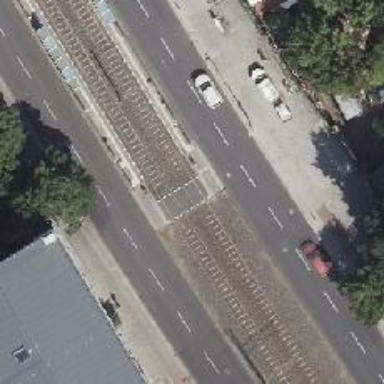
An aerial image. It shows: Uncontrolled tram railway crossing.